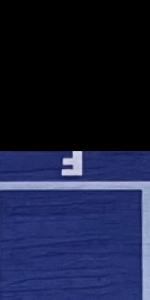
Label: Empty